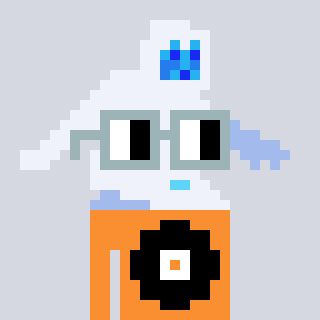
a pixel art character with square dark gray glasses, a yeti-shaped head and a orange-colored body on a cool background